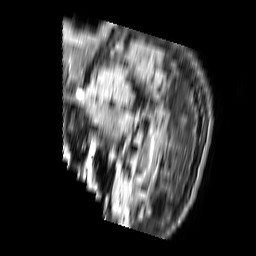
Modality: FLAIR
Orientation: sagittal
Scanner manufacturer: philips
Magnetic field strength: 3 T
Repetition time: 11 s
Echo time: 0.12 s